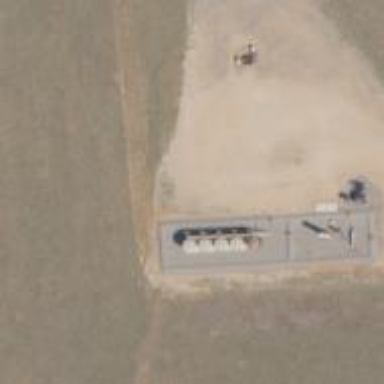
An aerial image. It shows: Storage tank with man-made structure.